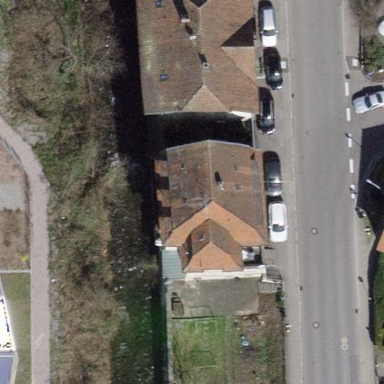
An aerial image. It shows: Charming apartments building with mansard roof design.